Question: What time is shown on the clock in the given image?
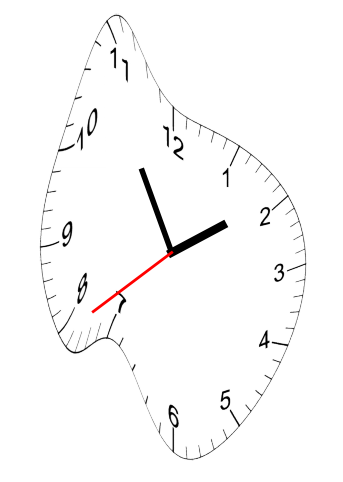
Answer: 01:54:39